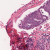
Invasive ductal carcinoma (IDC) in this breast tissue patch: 0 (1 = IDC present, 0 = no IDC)